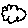
Label: cloud